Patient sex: M
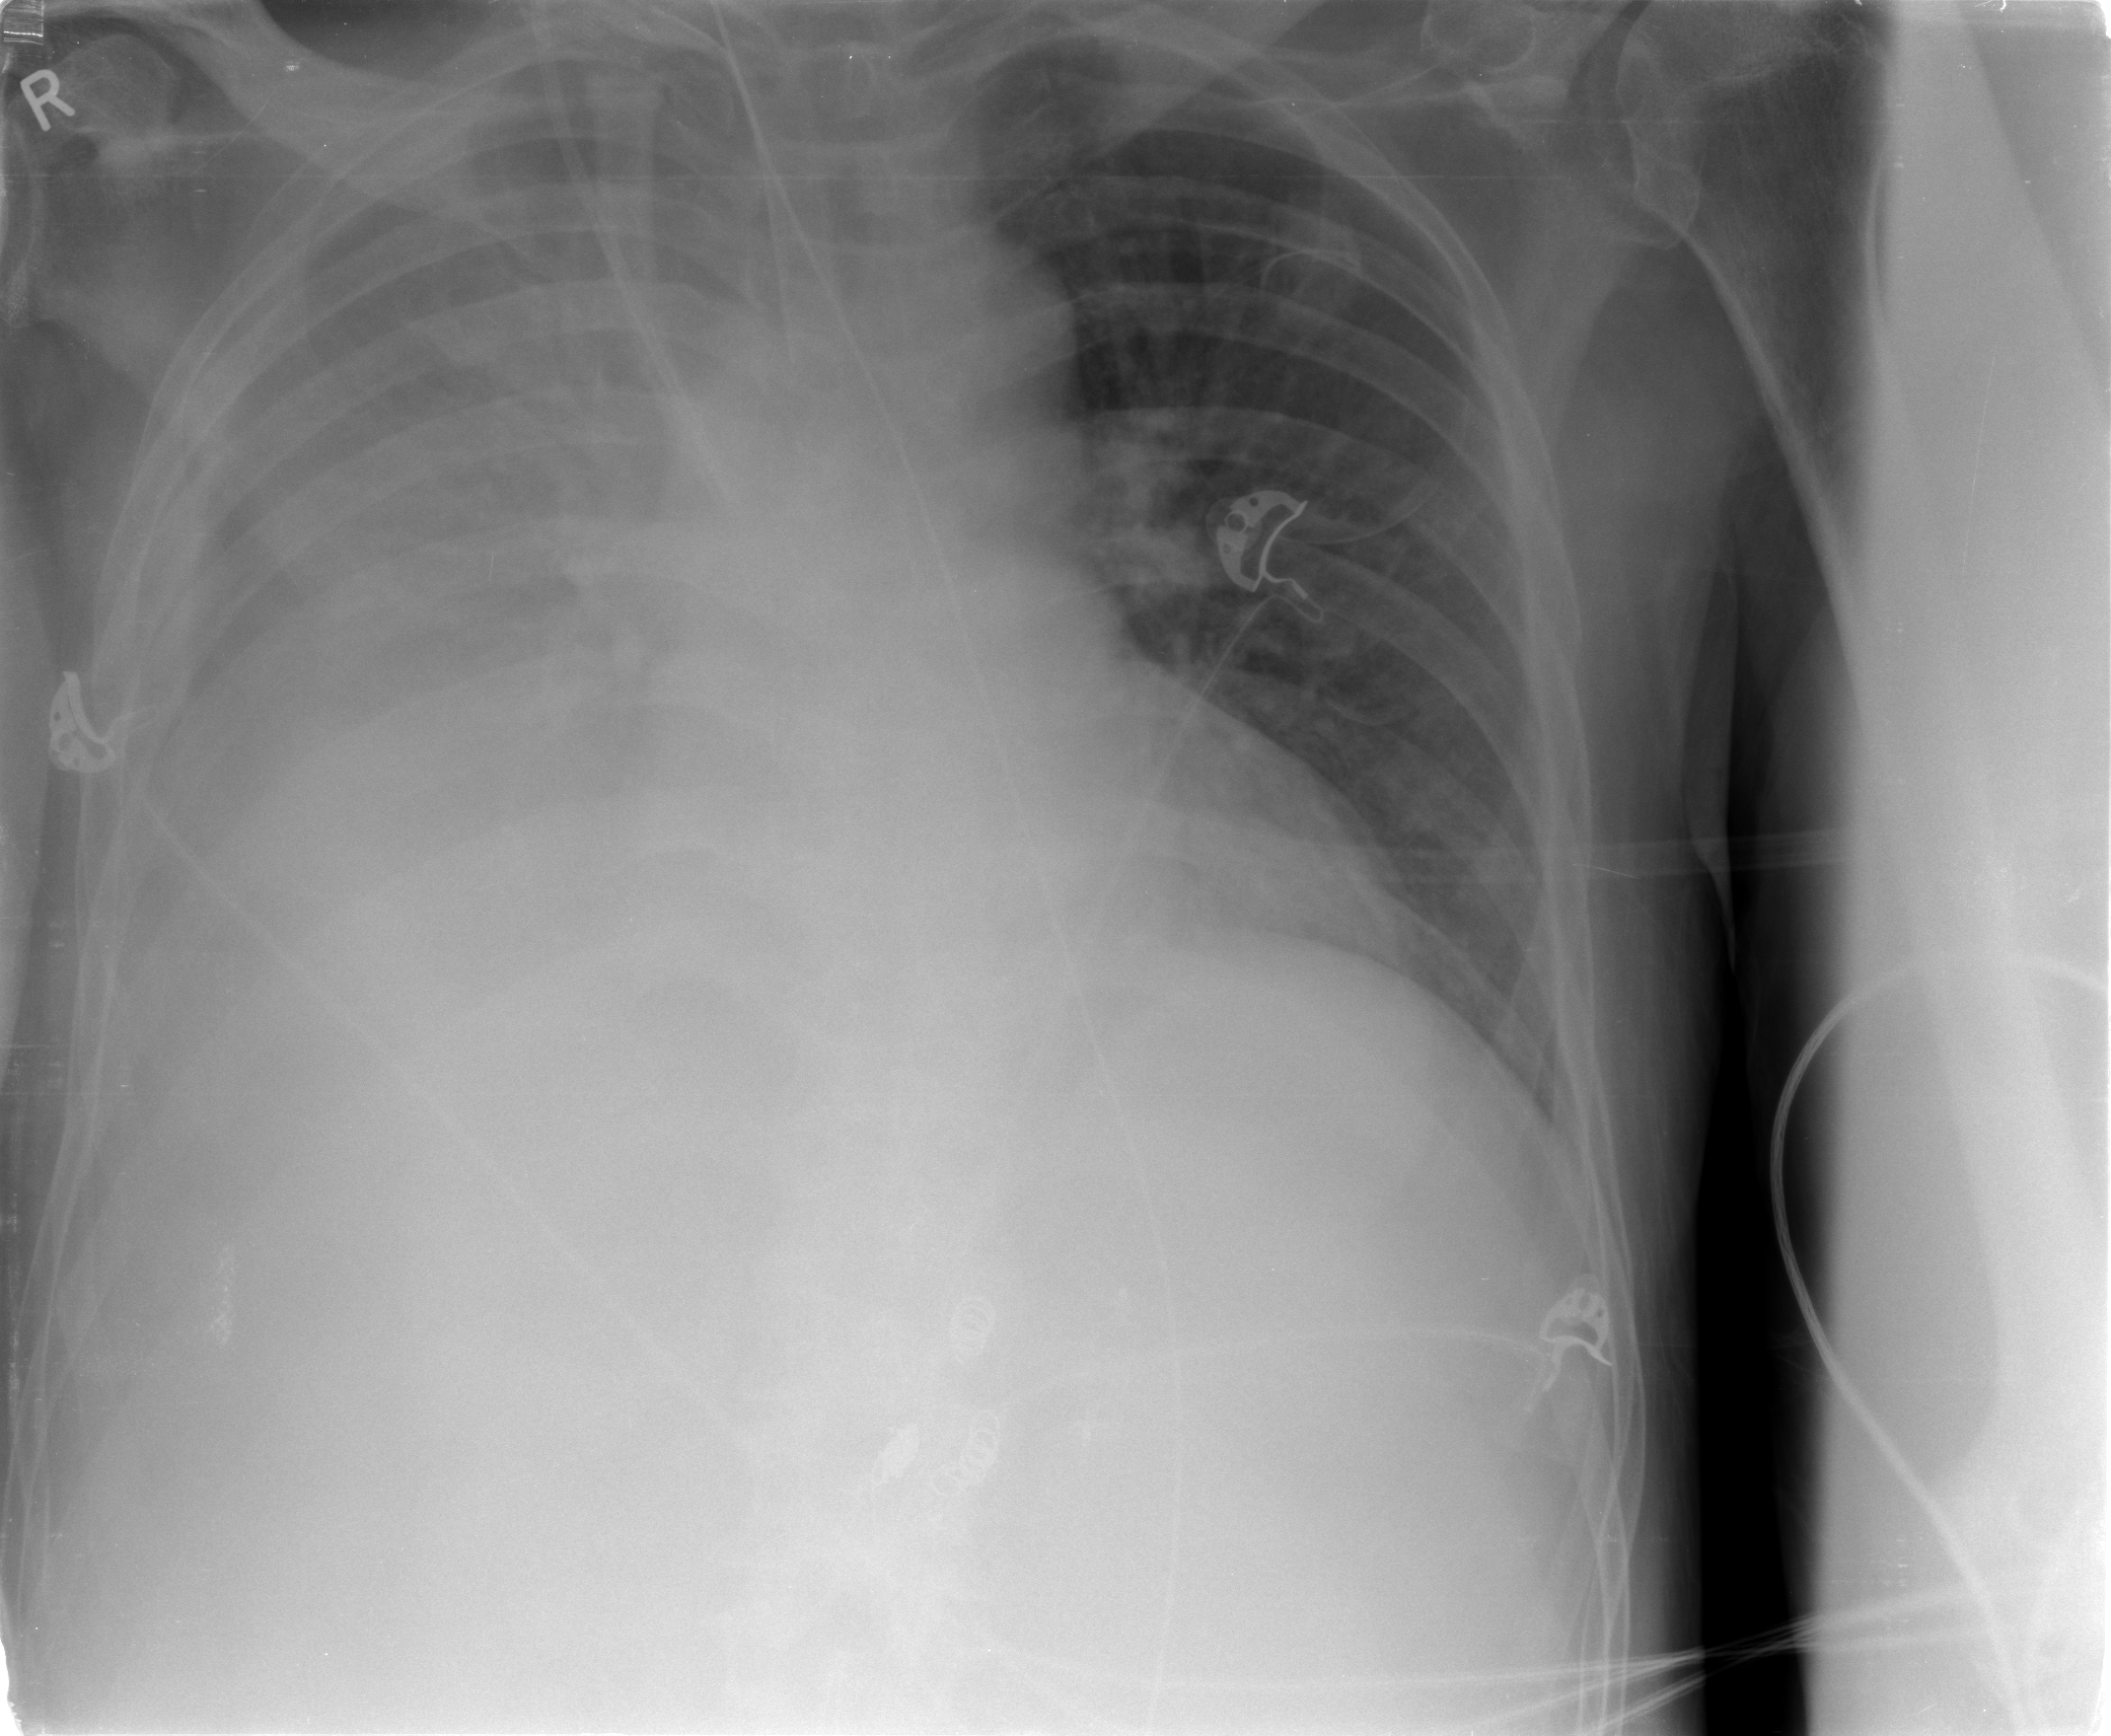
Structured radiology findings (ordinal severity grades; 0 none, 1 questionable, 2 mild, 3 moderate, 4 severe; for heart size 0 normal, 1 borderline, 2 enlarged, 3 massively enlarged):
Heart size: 1
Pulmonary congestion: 2
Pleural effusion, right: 3
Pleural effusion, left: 0
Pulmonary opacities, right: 3
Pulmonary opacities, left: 1
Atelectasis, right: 3
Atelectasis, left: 1